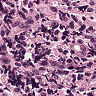
Metastatic tissue present: no